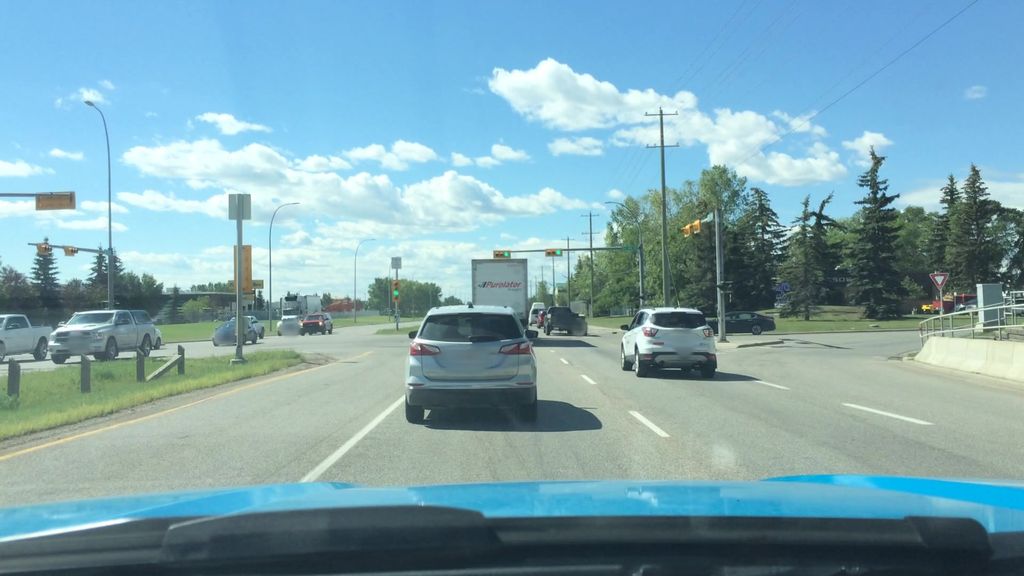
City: calgary